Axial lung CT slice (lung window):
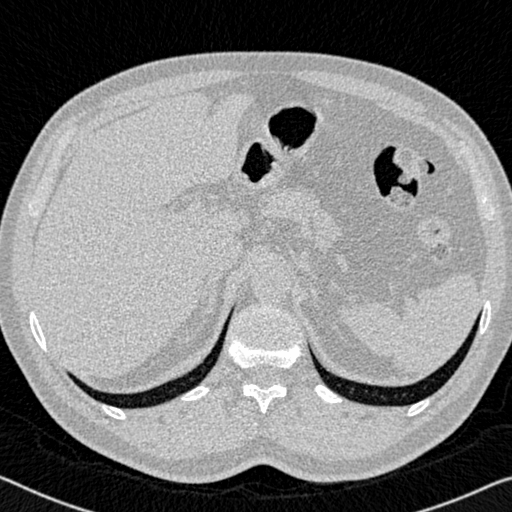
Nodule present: no